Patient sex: M
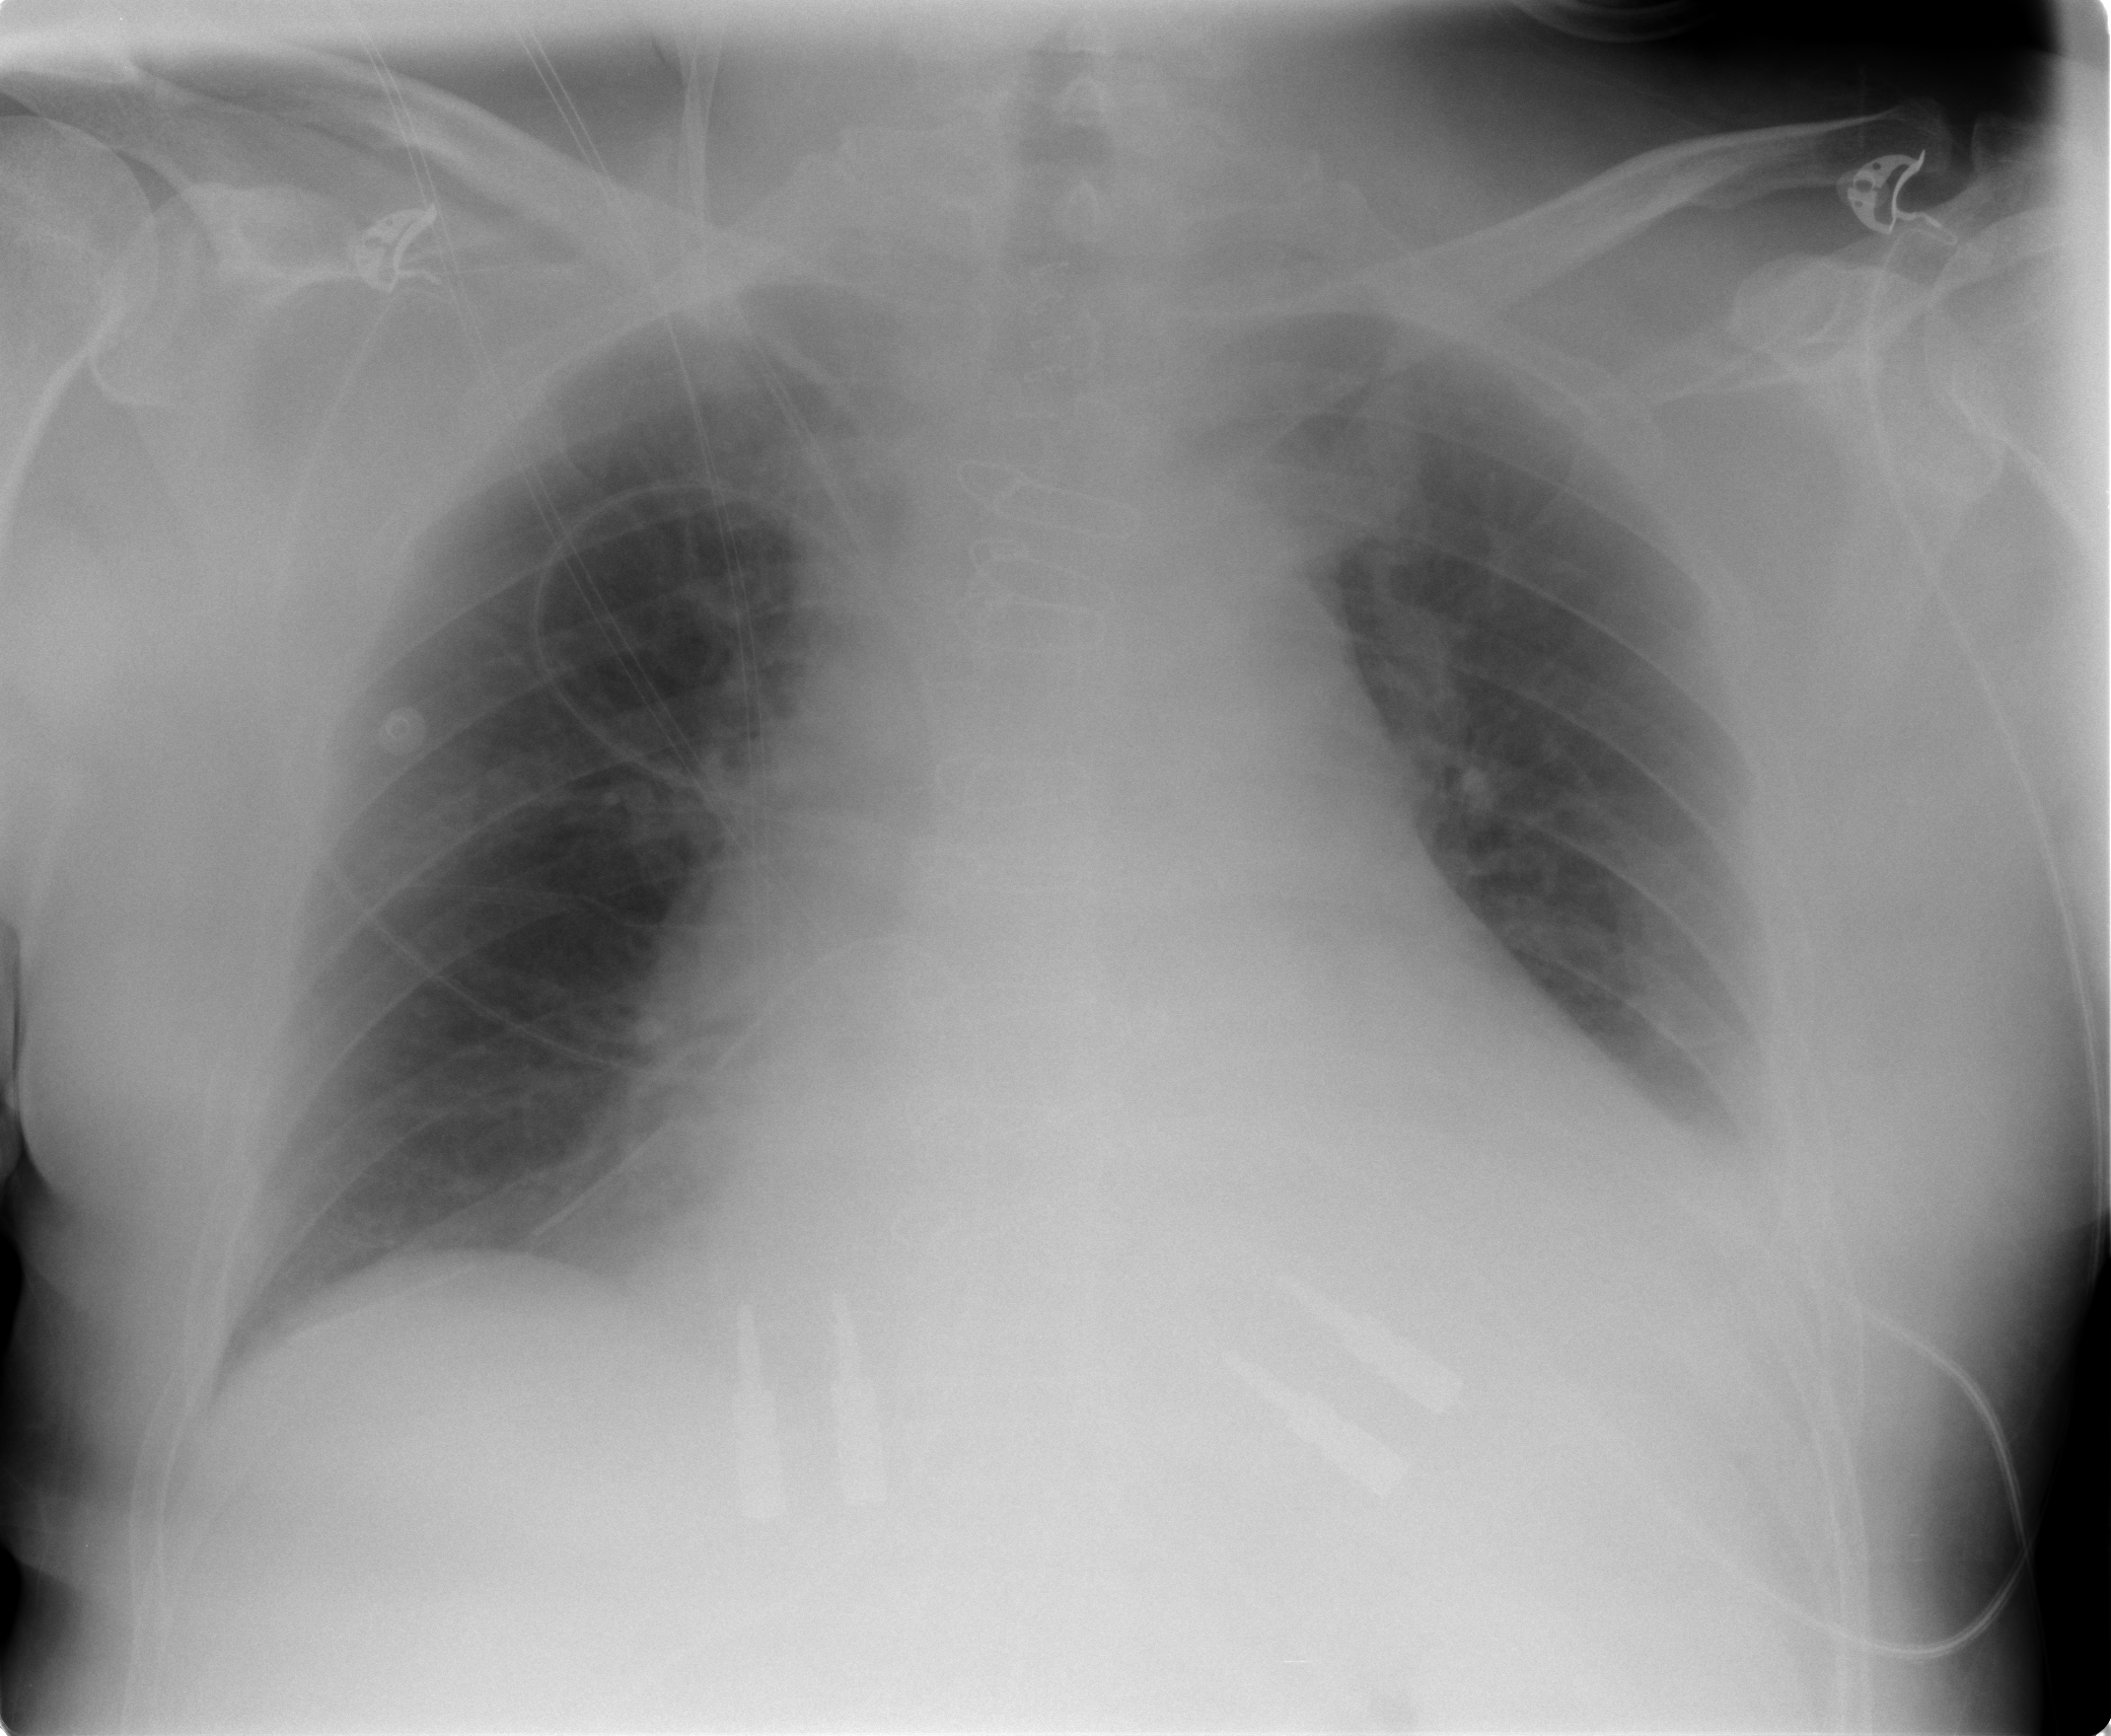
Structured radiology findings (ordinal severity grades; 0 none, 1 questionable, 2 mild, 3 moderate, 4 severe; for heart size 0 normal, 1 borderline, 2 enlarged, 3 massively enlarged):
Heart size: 3
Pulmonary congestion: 1
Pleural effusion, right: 0
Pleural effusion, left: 2
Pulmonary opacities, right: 0
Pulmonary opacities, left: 0
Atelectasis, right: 1
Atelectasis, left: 2